Interaction volume radius: 5 \u00c5
Interaction volume height: 25 \u00c5
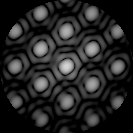
Disorder parameter: 0.06386